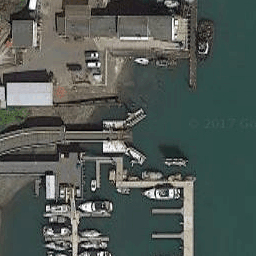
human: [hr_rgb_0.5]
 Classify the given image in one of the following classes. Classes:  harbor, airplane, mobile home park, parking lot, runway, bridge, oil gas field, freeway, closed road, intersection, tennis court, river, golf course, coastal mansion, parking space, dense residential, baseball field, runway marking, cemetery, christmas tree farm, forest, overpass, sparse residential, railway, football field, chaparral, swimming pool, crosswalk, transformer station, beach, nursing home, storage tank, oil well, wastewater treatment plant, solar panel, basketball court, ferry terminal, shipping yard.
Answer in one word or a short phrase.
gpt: ferry terminal